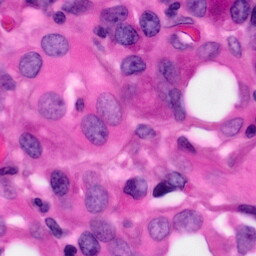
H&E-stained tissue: Pancreatic